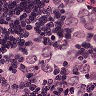
Metastatic tissue present: yes